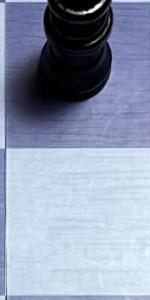
Label: Empty